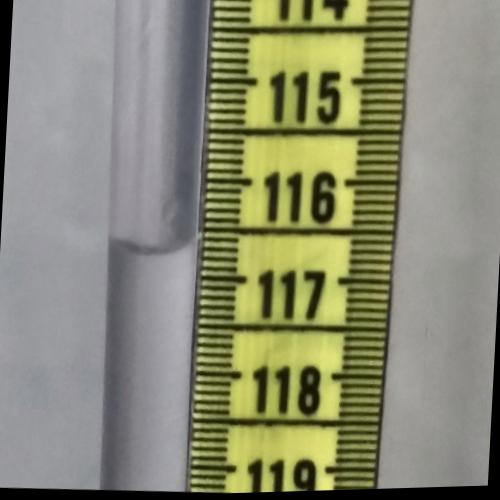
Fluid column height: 116.7 cm